Question: '''
mGridView.setOnItemClickListener(new OnItemClickListener() {
@Override
public void onItemClick(AdapterView<?> gridView, View view,
int pos, long id) {
AlertDialog.Builder builder = new AlertDialog.Builder(getActivity());
builder.setView(view);
builder.create().show();
}
});
'''
When I try to run this code, after I click on an item, I get an exception:

I don't want to remove view from its parent. I just want to show the image in an 'AlertDialog'. Can someone give me a hint how to do that?
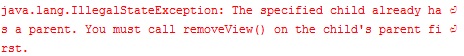
Answer: try this...
'''
mGridView.setOnItemClickListener(new OnItemClickListener() {
@Override
public void onItemClick(AdapterView<?> gridView, View view,
int pos, long id) {
AlertDialog.Builder builder = new AlertDialog.Builder(getActivity());
ImageView imageView = new ImageView(gridView.getContext());
imageView.setScaleType(ImageView.ScaleType.CENTER);
view.setDrawingCacheEnabled(true);
view.buildDrawingCache();
Bitmap bitmap = view.getDrawingCache();
imageView.setImageBitmap(bitmap);
builder.setView(imageView);
builder.create().show();
}
});
'''